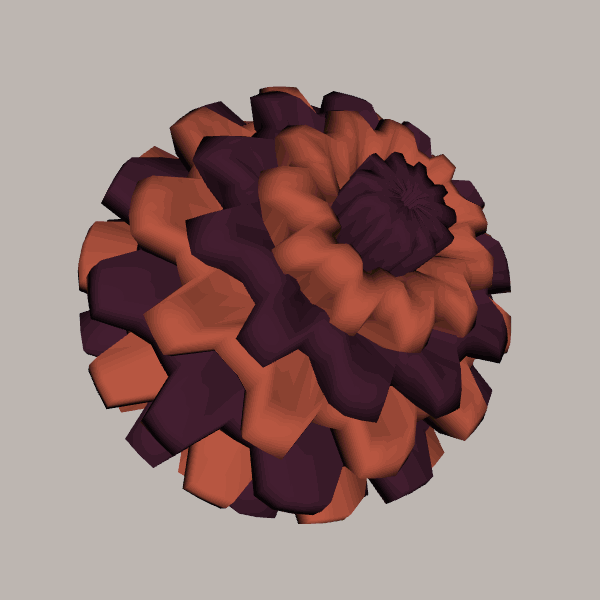
Background: light